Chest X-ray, PA view. Patient: 24 years old, sex F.
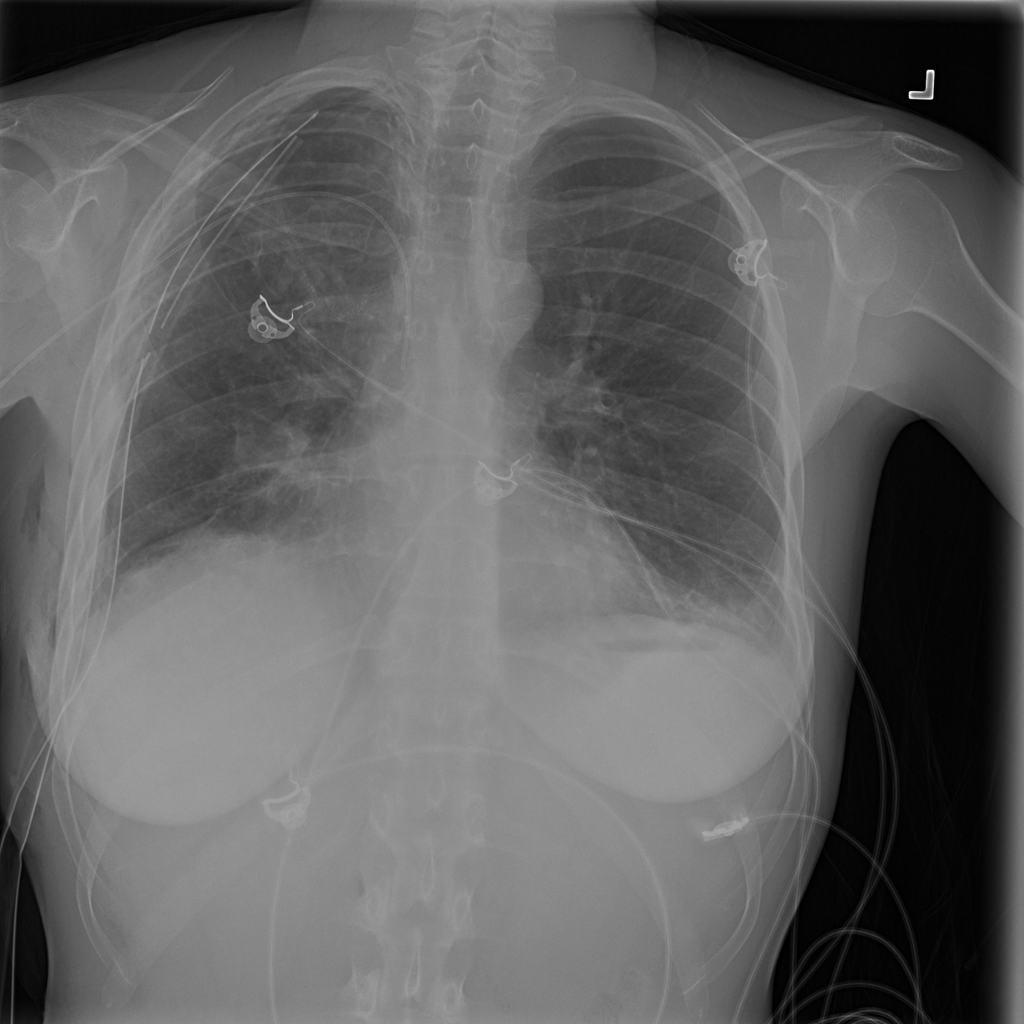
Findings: Emphysema, Infiltration, Pneumothorax